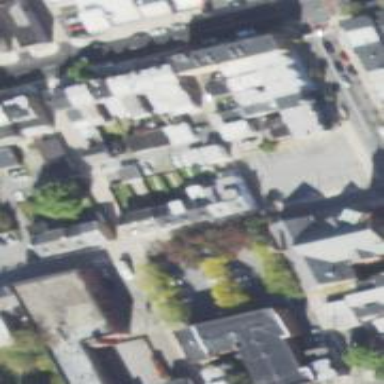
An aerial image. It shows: Alleyway designated as service road.